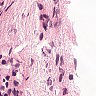
Metastatic tissue present: no